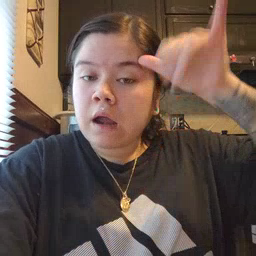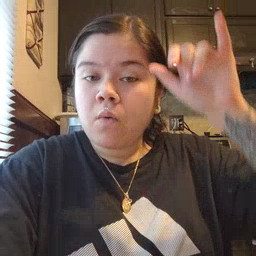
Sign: cow